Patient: sex M, age 34
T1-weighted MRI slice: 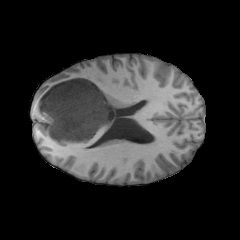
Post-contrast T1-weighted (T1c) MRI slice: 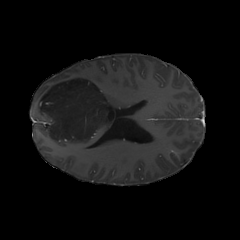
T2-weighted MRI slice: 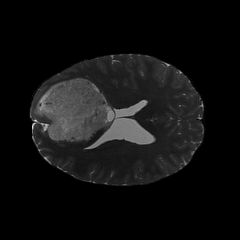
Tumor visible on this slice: yes
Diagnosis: Astrocytoma, IDH-mutant
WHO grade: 2